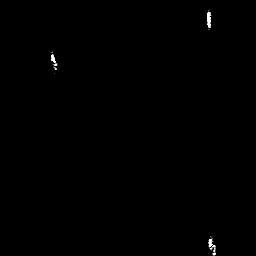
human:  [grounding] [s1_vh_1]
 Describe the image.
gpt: In the satellite image, there is  <ref>1 small ship </ref> <box>[[19, 19, 23, 28, 0]]</box> located at top left,  <ref>1 small ship </ref> <box>[[80, 91, 85, 99, 0]]</box> located at bottom right,  <ref>1 small ship </ref> <box>[[79, 2, 83, 13, 0]]</box> located at top right.